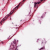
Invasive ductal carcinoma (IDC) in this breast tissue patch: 0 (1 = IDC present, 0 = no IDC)